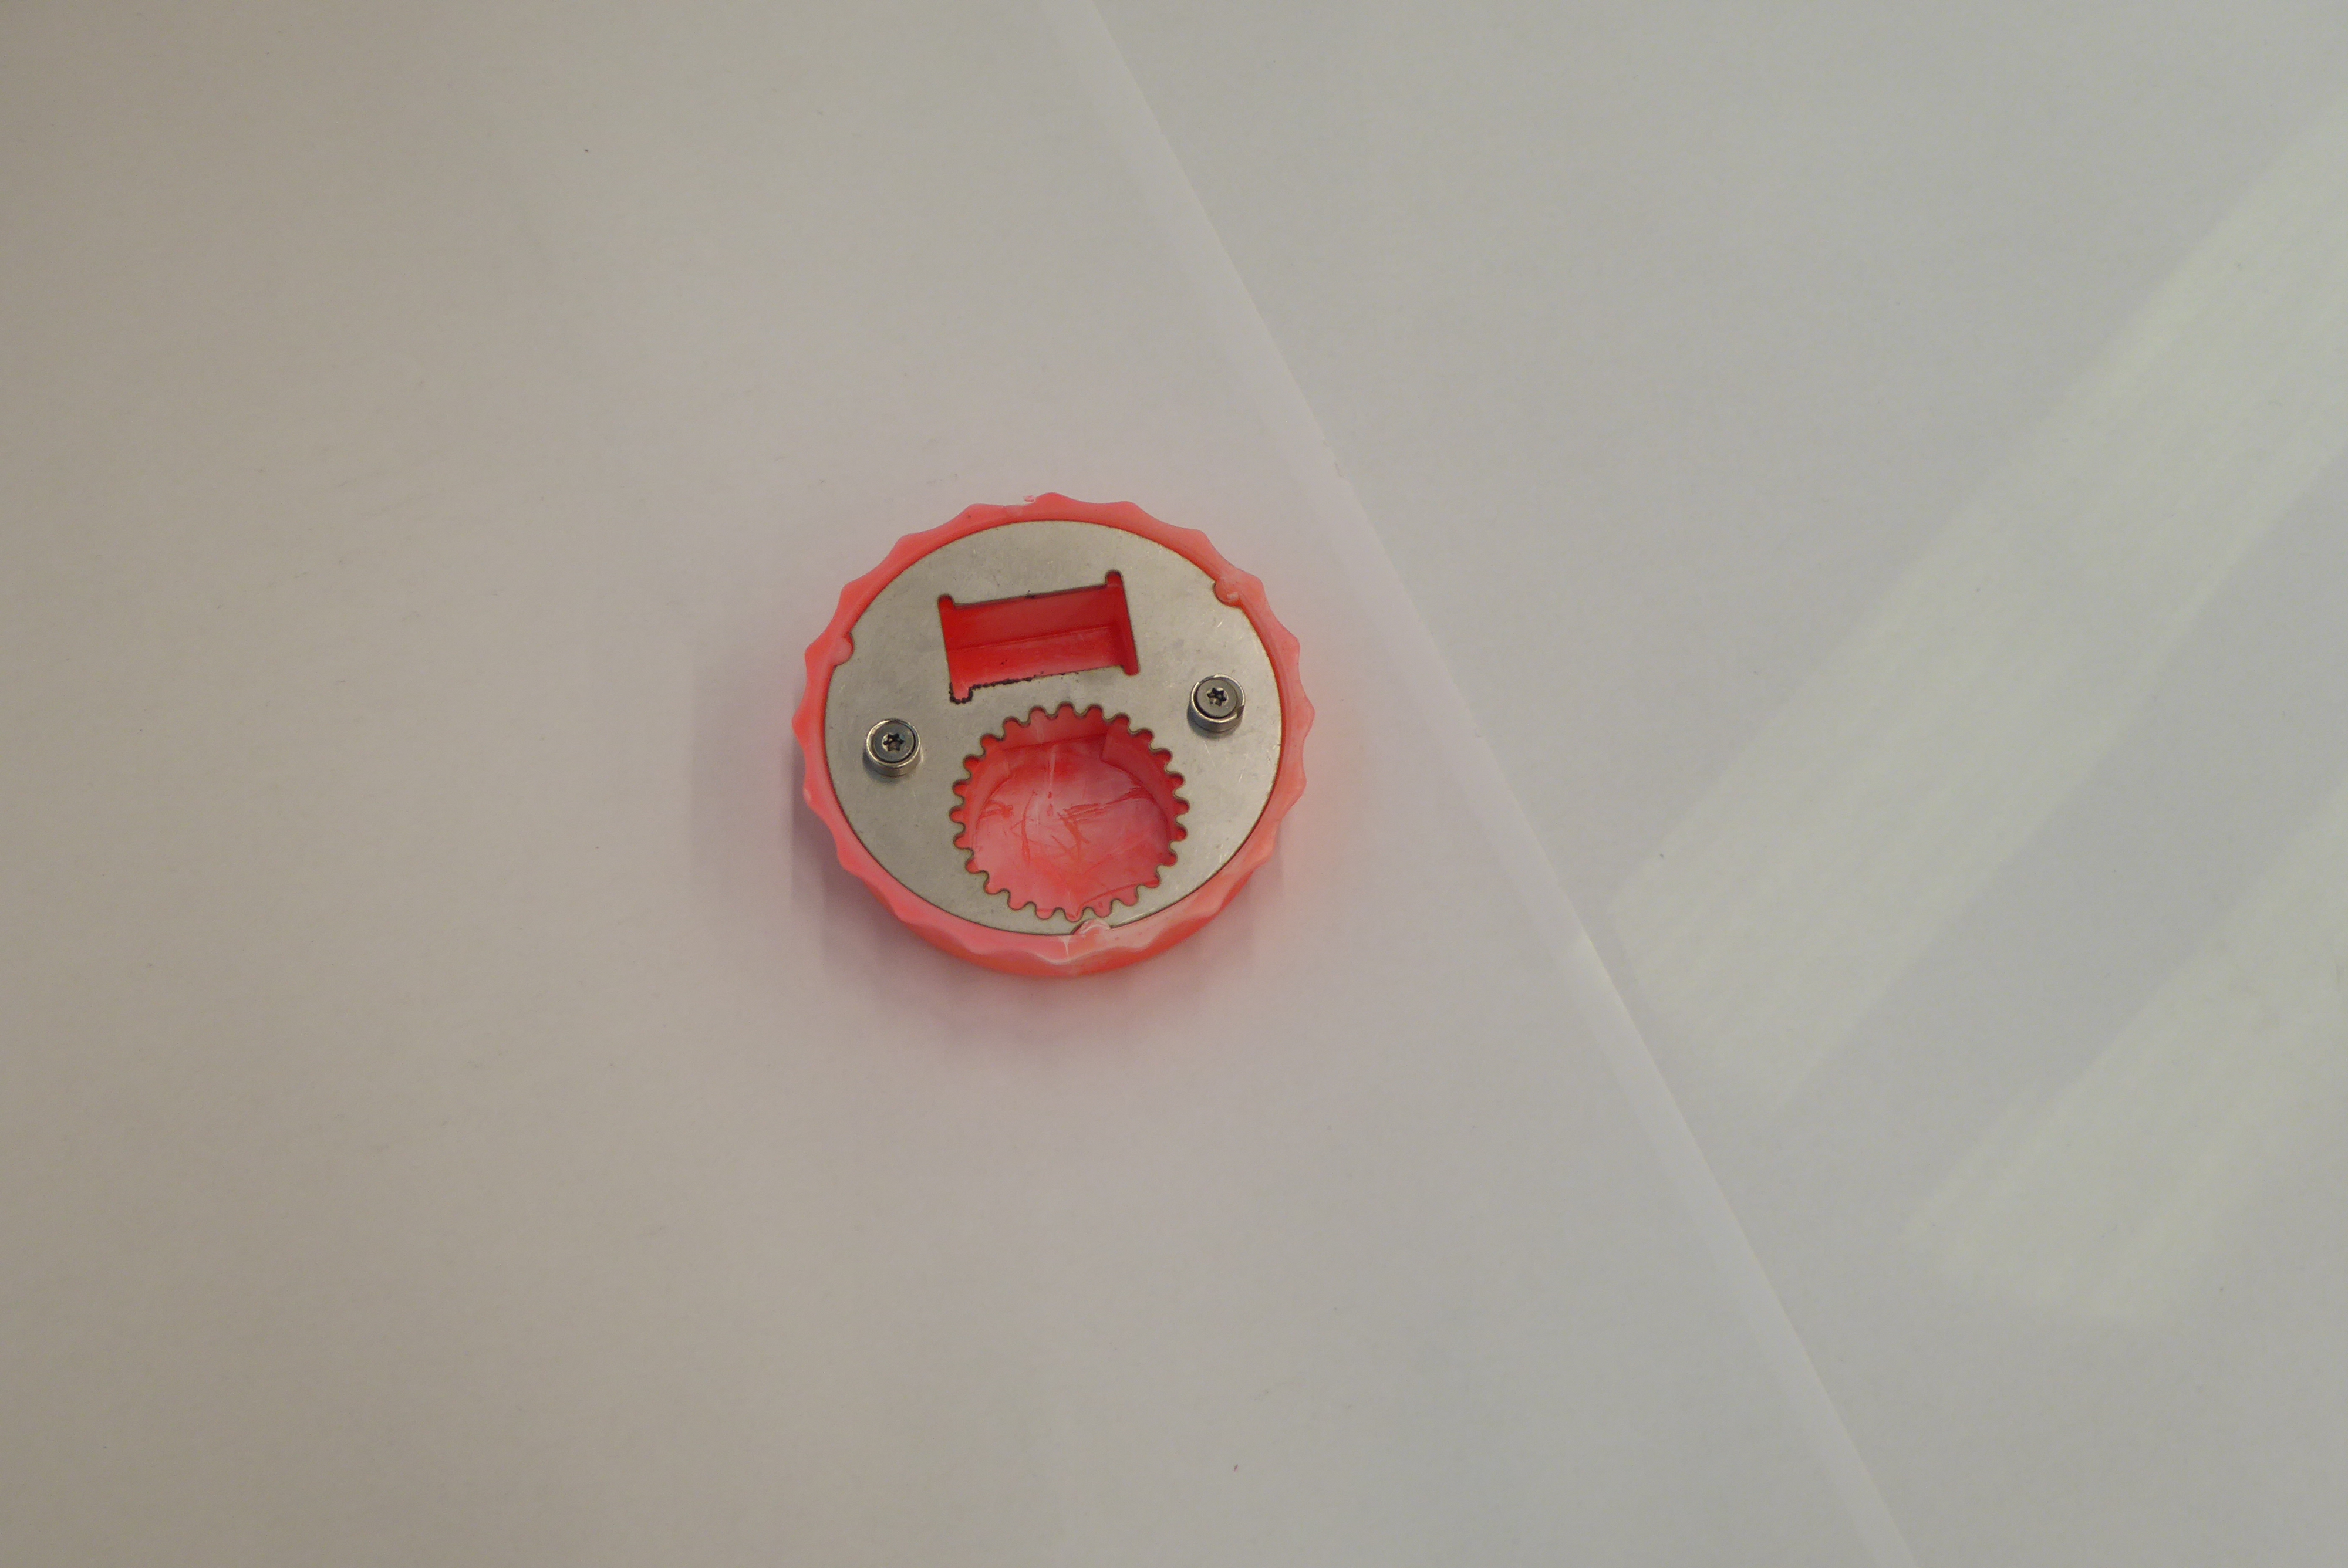
Label: Bottle Opener